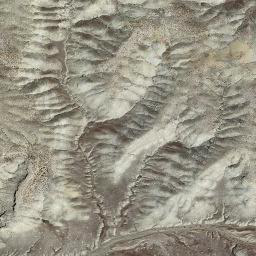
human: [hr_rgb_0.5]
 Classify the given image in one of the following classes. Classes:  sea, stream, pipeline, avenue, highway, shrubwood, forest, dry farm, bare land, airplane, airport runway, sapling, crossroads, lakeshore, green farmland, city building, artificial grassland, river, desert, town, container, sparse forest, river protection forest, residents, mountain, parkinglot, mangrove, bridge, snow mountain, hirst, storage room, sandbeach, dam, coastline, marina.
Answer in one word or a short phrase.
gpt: mountain